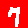
Digit: 7